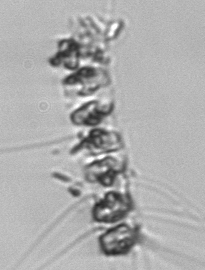
Label: Chaetoceros_didymus